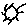
Label: sun